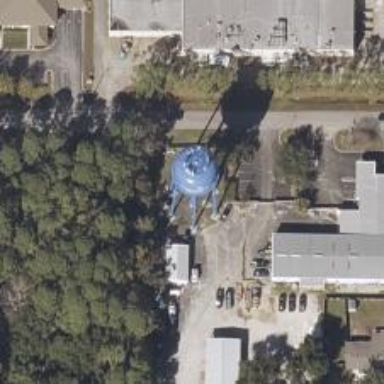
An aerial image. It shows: Water tower that is man-made.